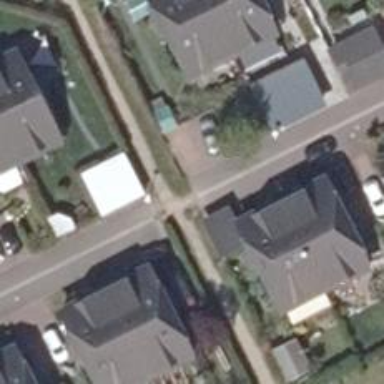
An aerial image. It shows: Asphalt road designated as living street.